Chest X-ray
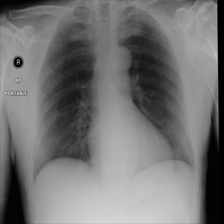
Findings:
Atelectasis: negative
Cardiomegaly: negative
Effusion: negative
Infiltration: negative
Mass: negative
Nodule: negative
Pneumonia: negative
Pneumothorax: negative
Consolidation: negative
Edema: negative
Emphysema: negative
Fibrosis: negative
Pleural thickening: negative
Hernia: negative